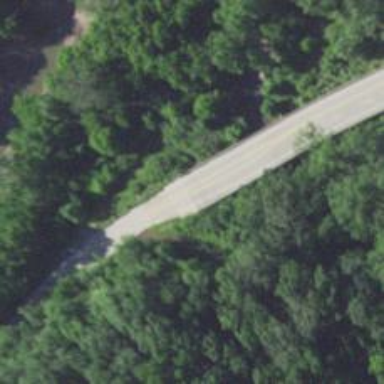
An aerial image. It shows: Asphalt surface bridge.